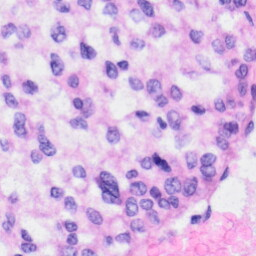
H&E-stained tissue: Liver